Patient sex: F
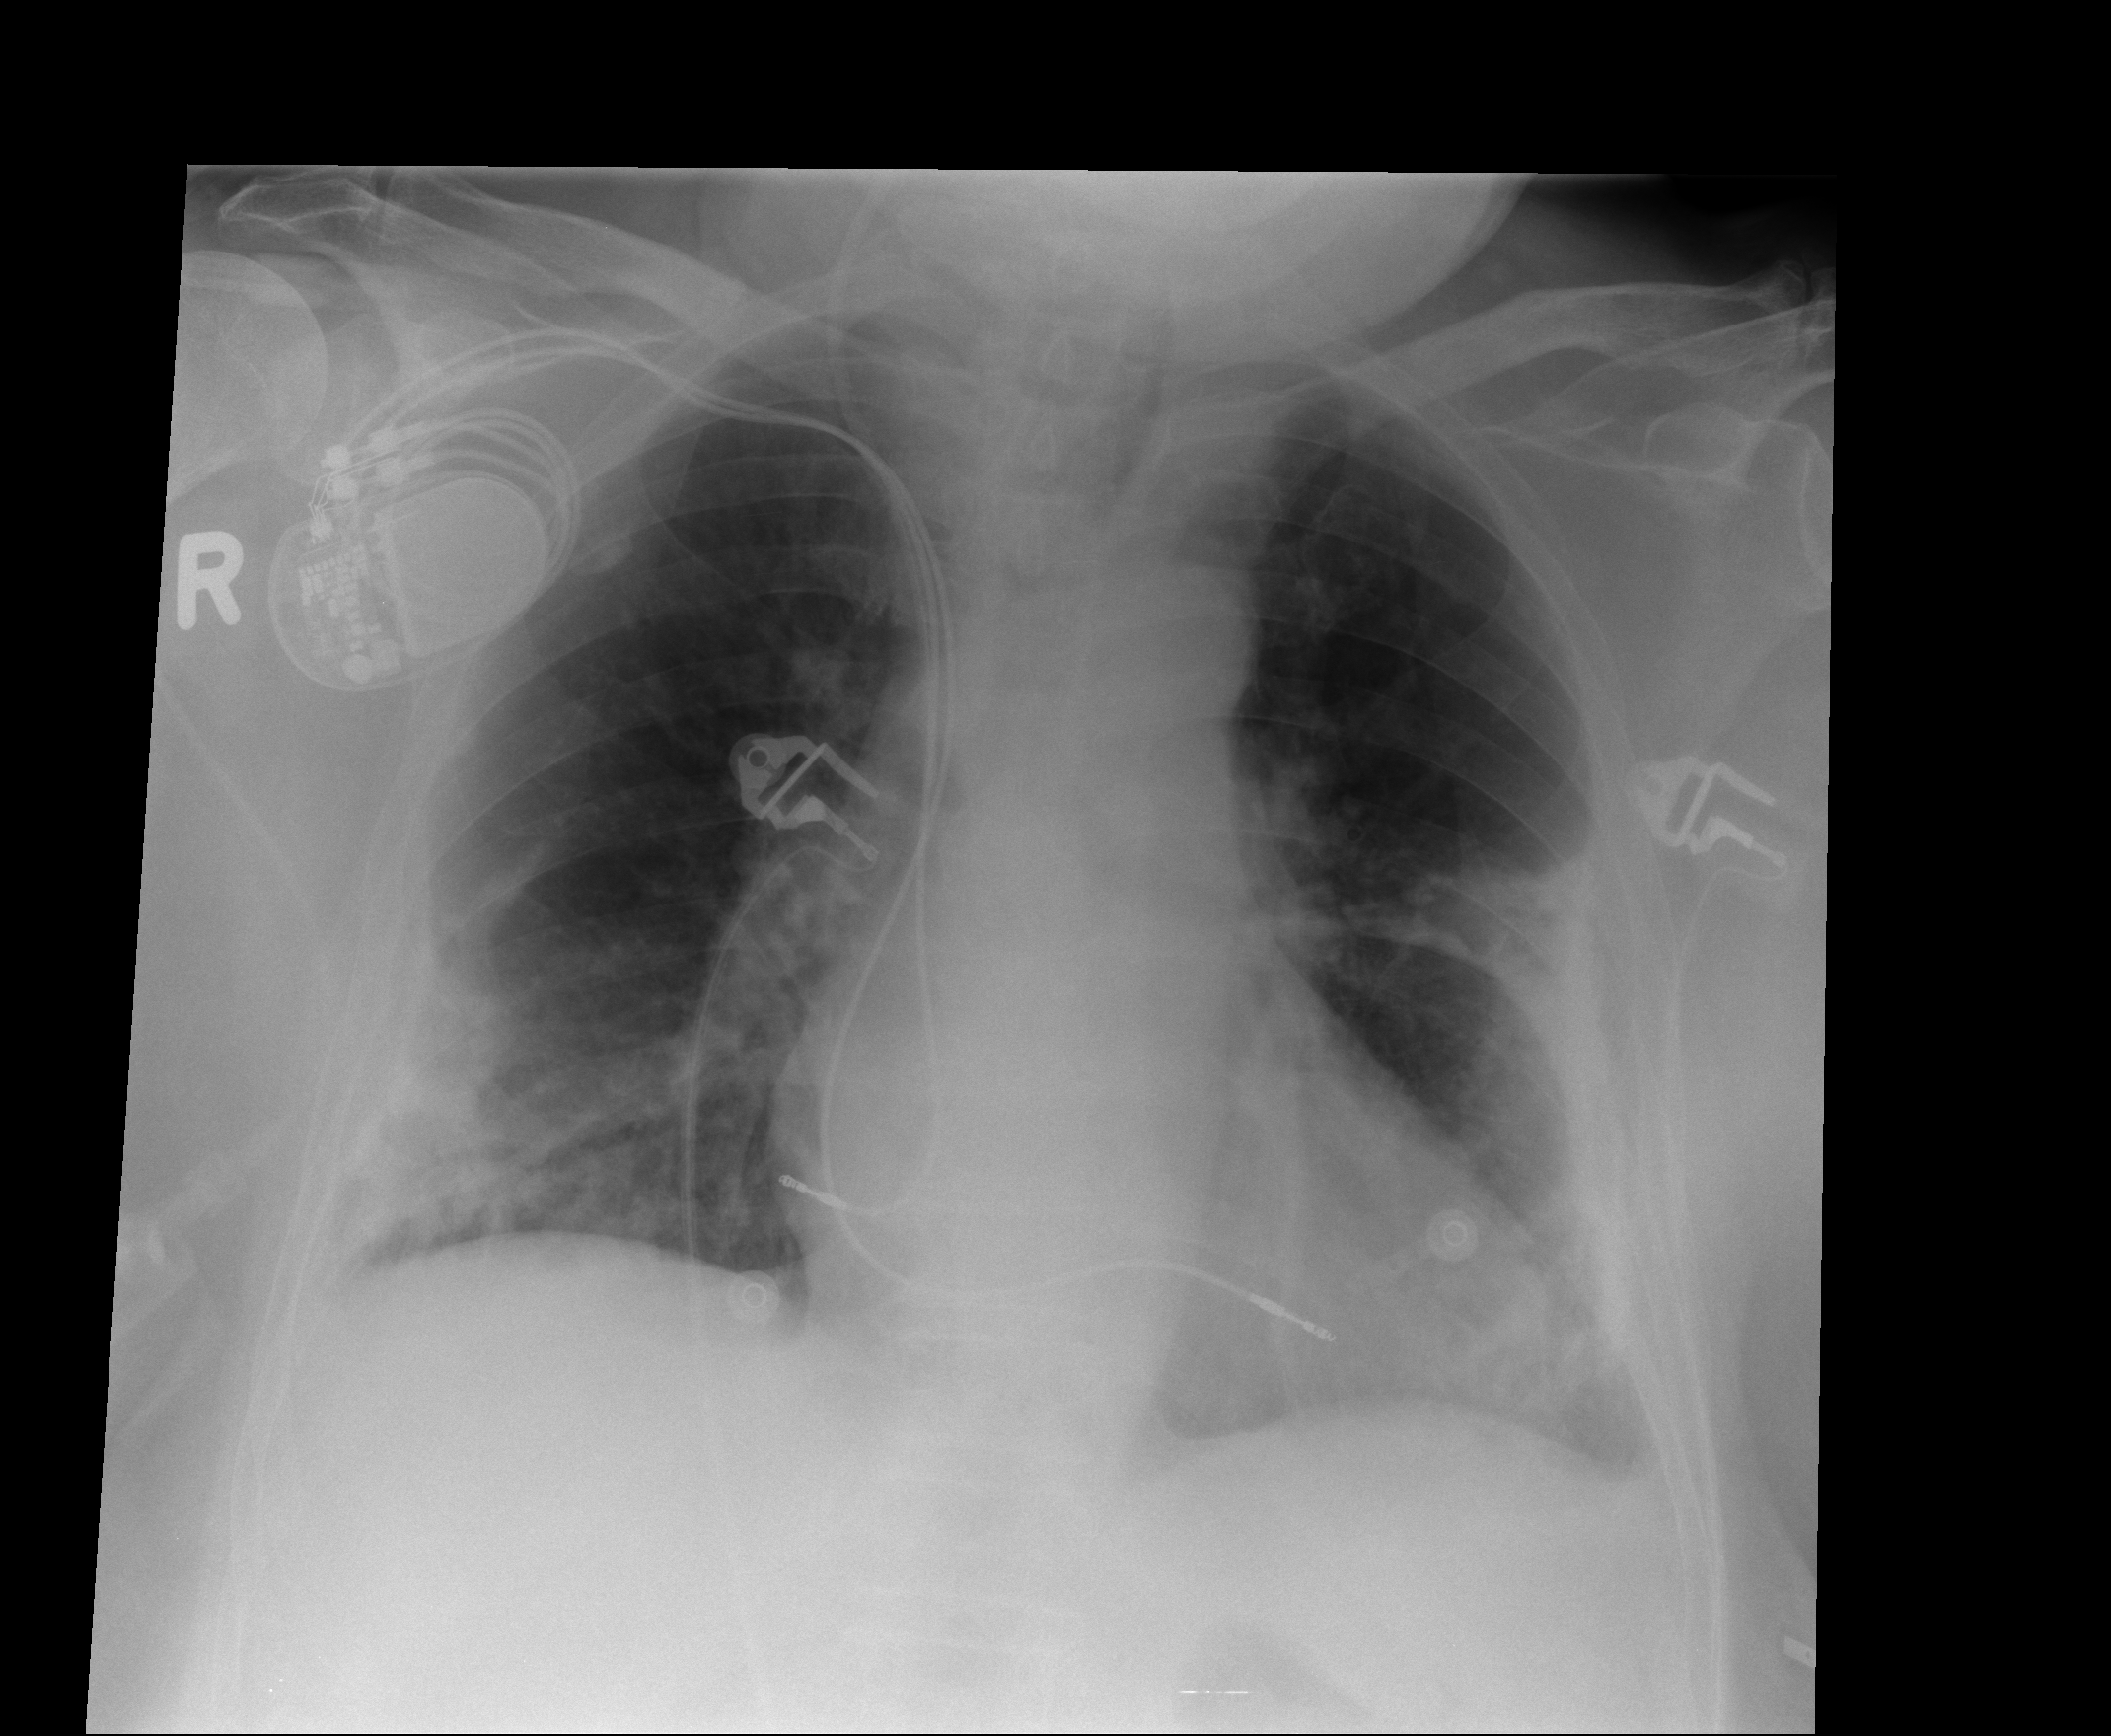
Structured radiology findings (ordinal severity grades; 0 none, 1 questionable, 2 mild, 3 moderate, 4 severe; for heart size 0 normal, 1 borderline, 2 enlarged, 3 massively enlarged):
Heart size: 0
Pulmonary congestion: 0
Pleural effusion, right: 0
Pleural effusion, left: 0
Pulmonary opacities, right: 0
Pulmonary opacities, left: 0
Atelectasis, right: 1
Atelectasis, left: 1